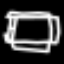
Label: bed